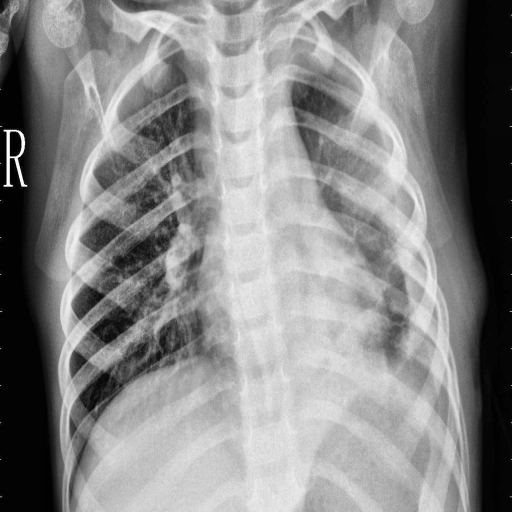
Finding: PNEUMONIA